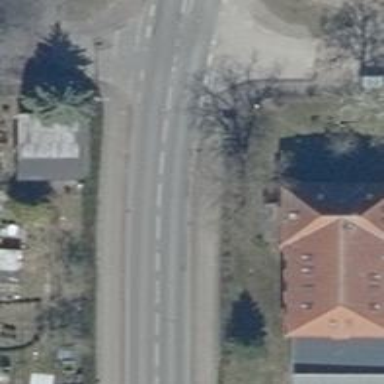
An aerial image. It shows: Tertiary road with asphalt surface and cycle track on both sides.